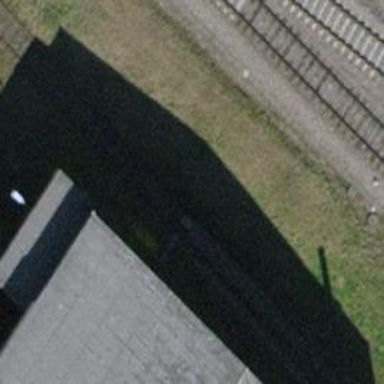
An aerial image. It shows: Railway switch.